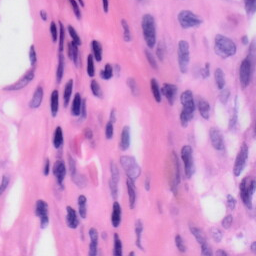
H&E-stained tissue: Skin